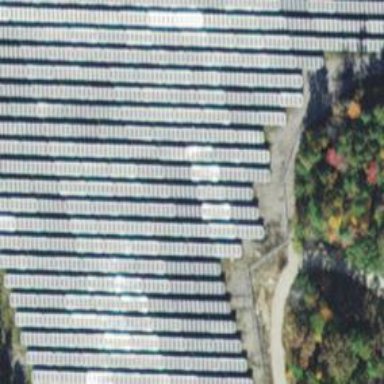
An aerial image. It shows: Solar power plant utilizing photovoltaic technology to generate electricity.